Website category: jobs
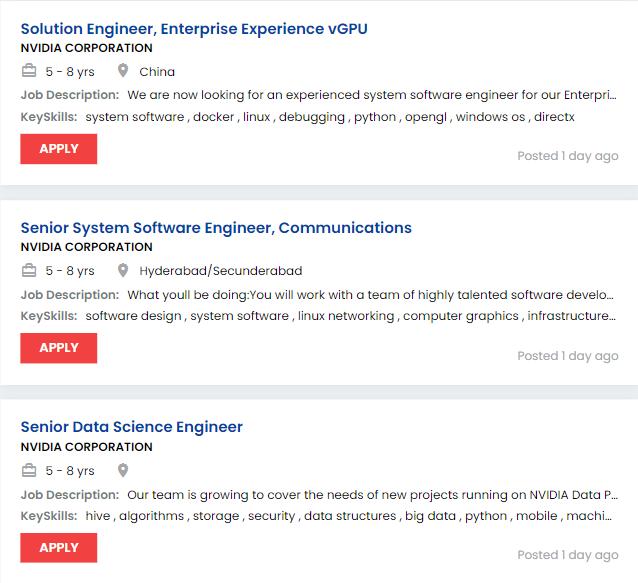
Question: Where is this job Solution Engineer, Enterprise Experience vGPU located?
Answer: China

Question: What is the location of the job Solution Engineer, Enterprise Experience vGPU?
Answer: China

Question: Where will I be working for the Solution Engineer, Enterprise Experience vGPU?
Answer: China

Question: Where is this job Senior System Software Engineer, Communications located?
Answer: Hyderabad/Secunderabad

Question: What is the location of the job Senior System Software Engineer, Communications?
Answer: Hyderabad/Secunderabad

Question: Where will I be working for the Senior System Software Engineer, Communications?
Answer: Hyderabad/Secunderabad

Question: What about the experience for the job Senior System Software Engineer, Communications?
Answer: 5 - 8 yrs

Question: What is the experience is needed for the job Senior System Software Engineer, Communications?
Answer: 5 - 8 yrs

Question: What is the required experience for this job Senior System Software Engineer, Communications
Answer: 5 - 8 yrs

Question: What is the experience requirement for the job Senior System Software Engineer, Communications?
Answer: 5 - 8 yrs

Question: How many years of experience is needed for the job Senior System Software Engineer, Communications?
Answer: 5 - 8 yrs

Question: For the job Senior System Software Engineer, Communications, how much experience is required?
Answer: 5 - 8 yrs

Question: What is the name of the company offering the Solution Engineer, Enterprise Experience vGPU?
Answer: NVIDIA CORPORATION

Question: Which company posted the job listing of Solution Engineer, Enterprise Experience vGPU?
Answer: NVIDIA CORPORATION

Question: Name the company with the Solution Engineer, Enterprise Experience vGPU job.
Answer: NVIDIA CORPORATION

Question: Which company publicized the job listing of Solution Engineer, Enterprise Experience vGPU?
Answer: NVIDIA CORPORATION

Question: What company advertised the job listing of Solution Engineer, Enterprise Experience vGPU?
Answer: NVIDIA CORPORATION

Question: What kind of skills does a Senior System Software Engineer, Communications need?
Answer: software design , system software , linux networking , computer graphics , infrastructure , linux , debugging , c programming

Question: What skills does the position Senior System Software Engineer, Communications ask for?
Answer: software design , system software , linux networking , computer graphics , infrastructure , linux , debugging , c programming

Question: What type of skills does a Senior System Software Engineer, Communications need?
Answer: software design , system software , linux networking , computer graphics , infrastructure , linux , debugging , c programming

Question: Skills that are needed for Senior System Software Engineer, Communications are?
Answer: software design , system software , linux networking , computer graphics , infrastructure , linux , debugging , c programming

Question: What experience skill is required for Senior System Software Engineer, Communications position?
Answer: software design , system software , linux networking , computer graphics , infrastructure , linux , debugging , c programming

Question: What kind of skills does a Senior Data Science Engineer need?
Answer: hive , algorithms , storage , security , data structures , big data , python , mobile , machine learning , cassandra

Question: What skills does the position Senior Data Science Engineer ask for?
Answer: hive , algorithms , storage , security , data structures , big data , python , mobile , machine learning , cassandra

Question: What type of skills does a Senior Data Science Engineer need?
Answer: hive , algorithms , storage , security , data structures , big data , python , mobile , machine learning , cassandra

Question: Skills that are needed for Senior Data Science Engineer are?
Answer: hive , algorithms , storage , security , data structures , big data , python , mobile , machine learning , cassandra

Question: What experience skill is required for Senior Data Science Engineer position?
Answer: hive , algorithms , storage , security , data structures , big data , python , mobile , machine learning , cassandra

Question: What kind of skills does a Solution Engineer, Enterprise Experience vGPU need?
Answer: system software , docker , linux , debugging , python , opengl , windows os , directx

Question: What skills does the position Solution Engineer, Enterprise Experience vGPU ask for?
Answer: system software , docker , linux , debugging , python , opengl , windows os , directx

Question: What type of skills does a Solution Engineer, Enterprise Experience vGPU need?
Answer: system software , docker , linux , debugging , python , opengl , windows os , directx

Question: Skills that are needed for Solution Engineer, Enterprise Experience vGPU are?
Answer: system software , docker , linux , debugging , python , opengl , windows os , directx

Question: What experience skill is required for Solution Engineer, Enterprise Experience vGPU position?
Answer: system software , docker , linux , debugging , python , opengl , windows os , directx